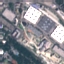
Land use / land cover class: Industrial